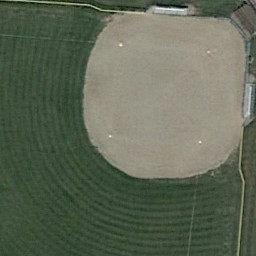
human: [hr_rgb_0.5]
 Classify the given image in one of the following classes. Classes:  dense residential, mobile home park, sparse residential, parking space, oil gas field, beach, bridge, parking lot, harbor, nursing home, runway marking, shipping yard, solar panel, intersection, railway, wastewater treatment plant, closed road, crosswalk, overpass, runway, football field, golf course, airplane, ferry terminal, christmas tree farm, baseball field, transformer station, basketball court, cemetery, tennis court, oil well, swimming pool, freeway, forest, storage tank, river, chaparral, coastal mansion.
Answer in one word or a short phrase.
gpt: baseball field